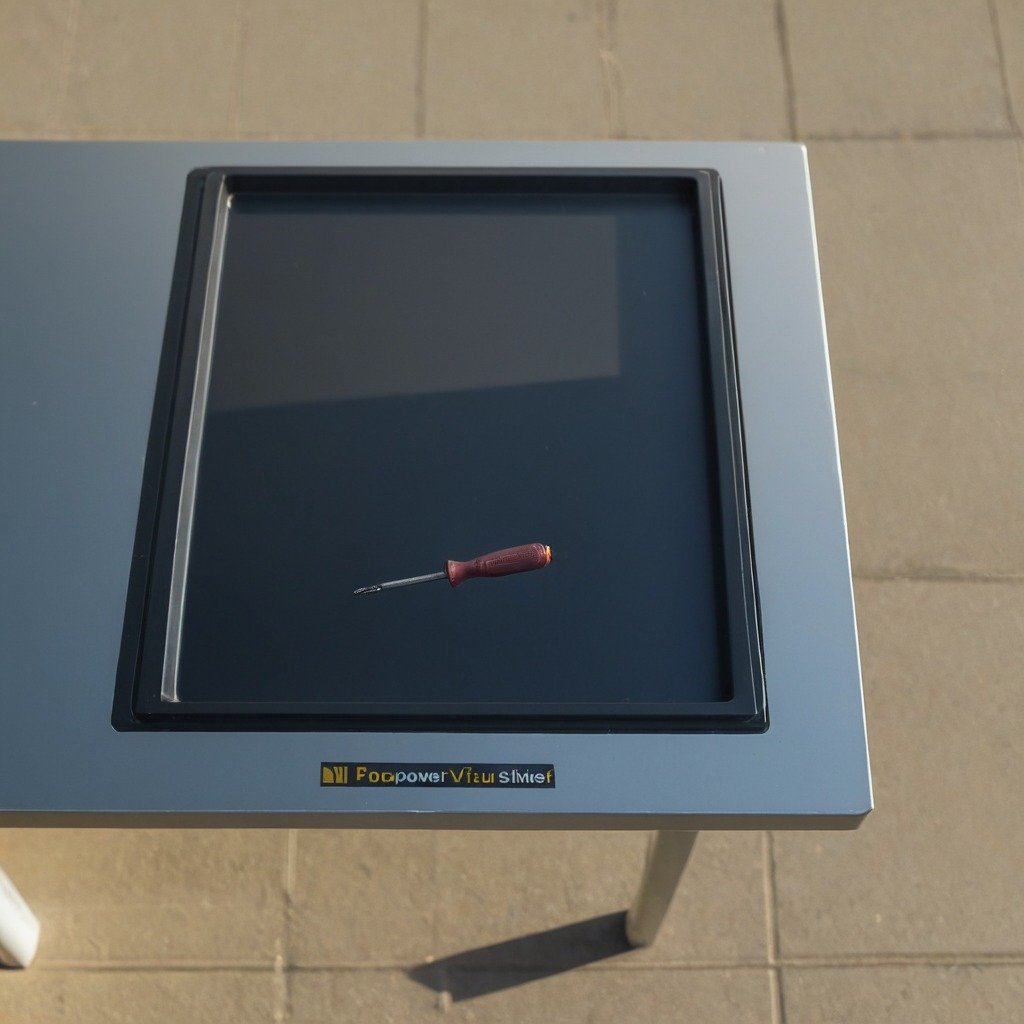
A screwdriver is lying on a clean utility table in a temporary outdoor tool station.